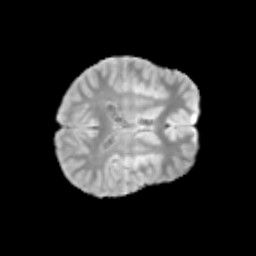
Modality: T2w
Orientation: axial
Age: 11
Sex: male
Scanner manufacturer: siemens
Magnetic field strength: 3 T
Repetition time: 3.8 s
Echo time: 0.07 s